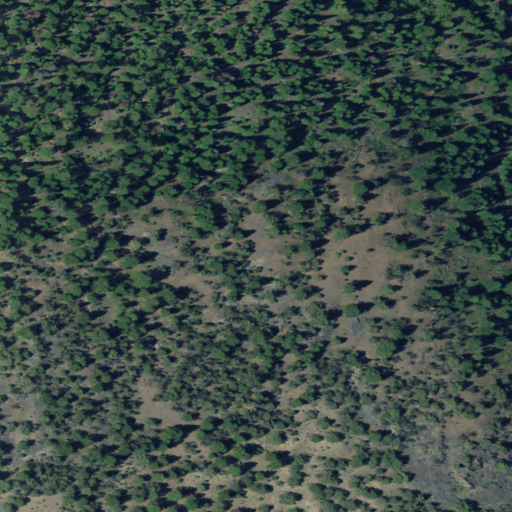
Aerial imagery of mountain in Oregon named Cougar Mountain containing evergreen forest and shrub